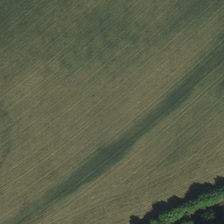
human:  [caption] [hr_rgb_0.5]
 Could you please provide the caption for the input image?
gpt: a meadow have sparse grass while with some trees besides .

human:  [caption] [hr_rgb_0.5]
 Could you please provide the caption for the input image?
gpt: a meadow with dark green land and sparse plants while with some trees besides .

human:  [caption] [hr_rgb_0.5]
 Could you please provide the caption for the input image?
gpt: many thin straight intensive lines and some arc lines on the meadow .

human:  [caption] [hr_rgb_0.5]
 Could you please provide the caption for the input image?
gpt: many lines on the meadow and some trees in side .

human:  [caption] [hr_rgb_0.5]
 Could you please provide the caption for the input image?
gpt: this is a large piece of green meadow and several green trees .